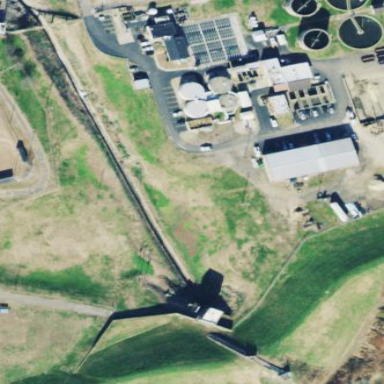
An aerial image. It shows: Man-made water works facility.